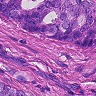
Metastatic tissue present: yes